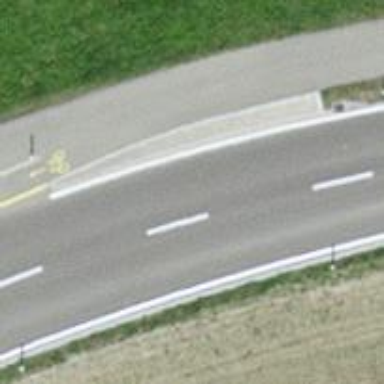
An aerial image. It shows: Asphalt road classified as tertiary.